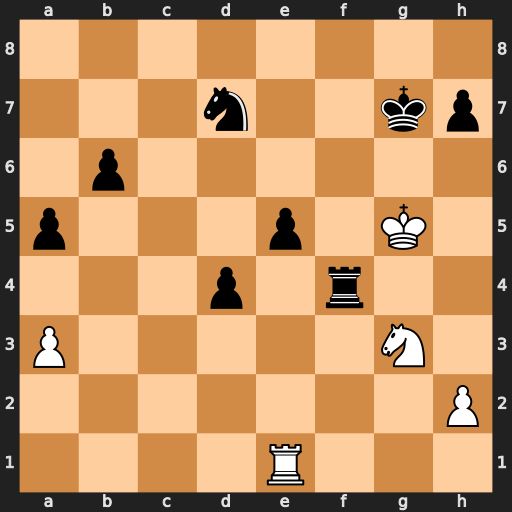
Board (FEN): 8/3n2kp/1p6/p3p1K1/3p1r2/P5N1/7P/4R3
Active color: w
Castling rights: -
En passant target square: -
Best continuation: Nh5+ Kf7 Nxf4